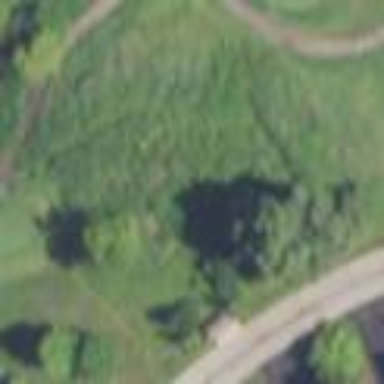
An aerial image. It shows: Area with grass used as rough in golf course.